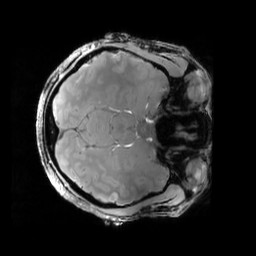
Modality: PDw
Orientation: axial
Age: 24
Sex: female
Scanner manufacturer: siemens
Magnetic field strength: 6.98 T
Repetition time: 1.78 s
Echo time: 0.00386 s